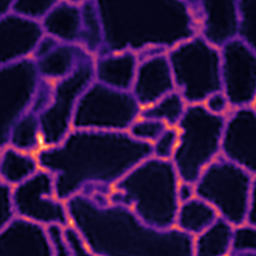
Label: Super-resolution ER image